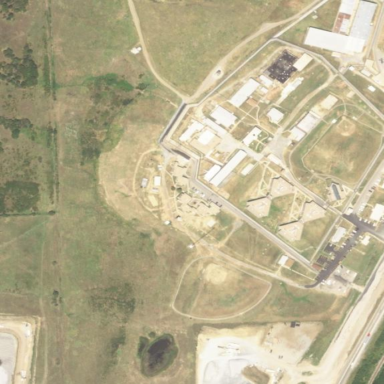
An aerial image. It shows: Prison.